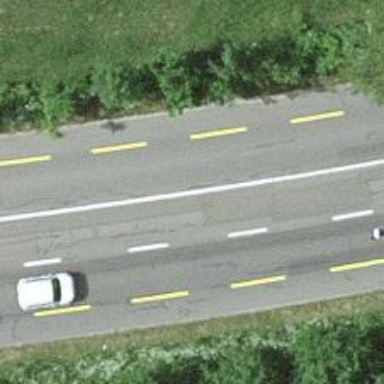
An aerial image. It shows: Primary highway with advisory cycle lane.